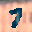
Label: 7